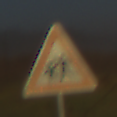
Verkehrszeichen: KinderRechts
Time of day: SunriseSunset
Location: Outdoor (Nature)
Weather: Clear
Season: NotSpecified
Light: Natural